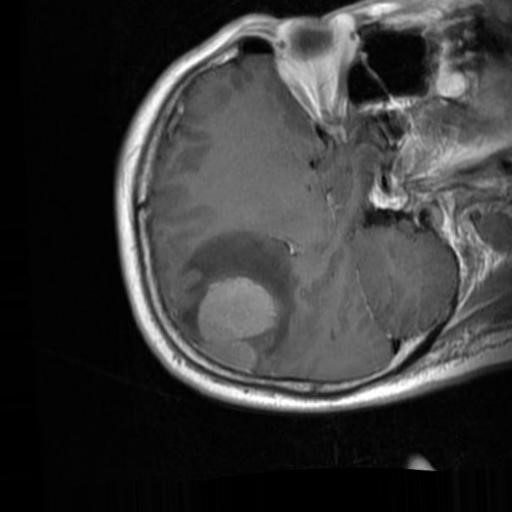
Label: brain_menin